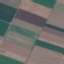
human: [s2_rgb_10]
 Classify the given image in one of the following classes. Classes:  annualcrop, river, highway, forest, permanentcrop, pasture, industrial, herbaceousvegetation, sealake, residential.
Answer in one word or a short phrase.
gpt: AnnualCrop